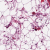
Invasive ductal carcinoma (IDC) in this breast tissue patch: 0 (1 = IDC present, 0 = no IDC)